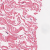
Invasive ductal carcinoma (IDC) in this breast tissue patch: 0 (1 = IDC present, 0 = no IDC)